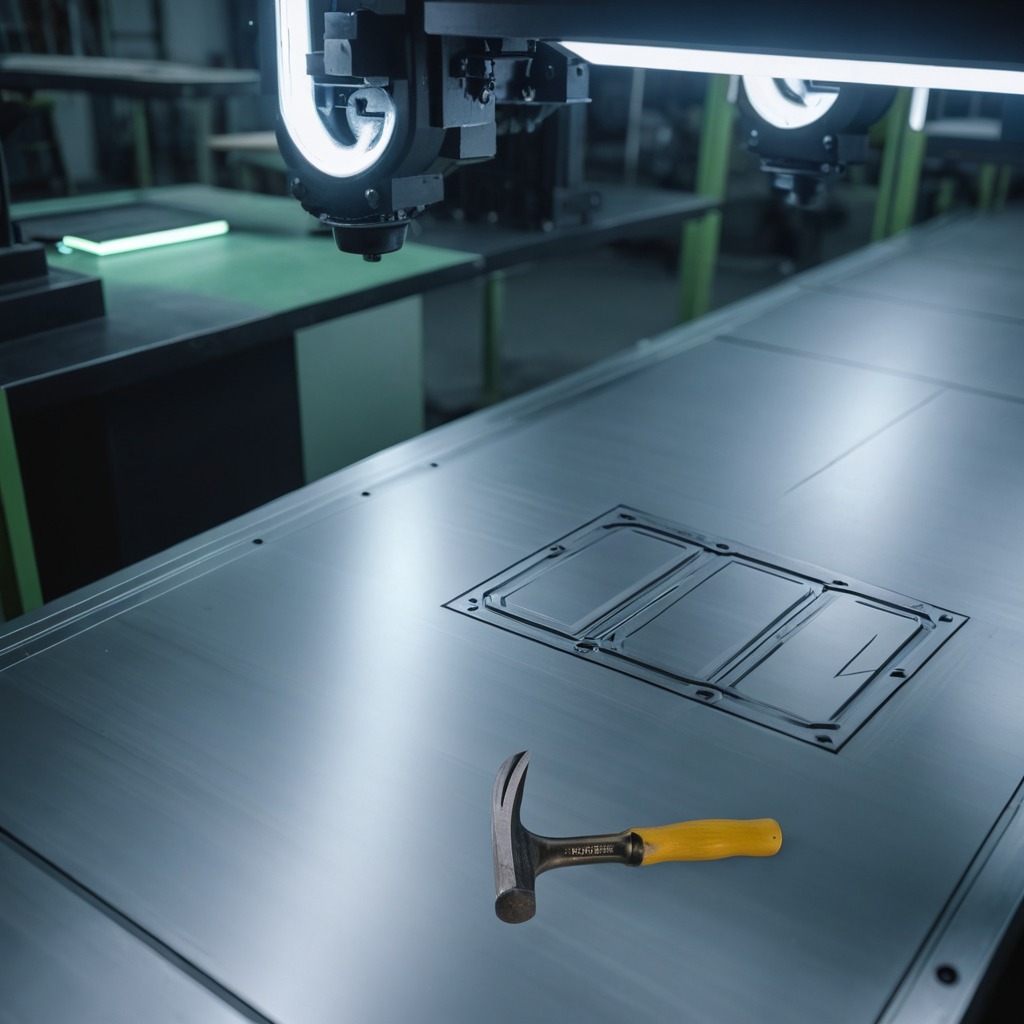
A hammer is lying on the metal table.